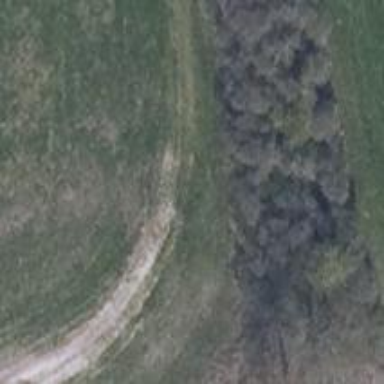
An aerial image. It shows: Grassy track with grade5 tracktype.